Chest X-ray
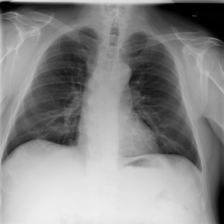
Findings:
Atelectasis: negative
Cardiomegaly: negative
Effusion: negative
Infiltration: positive
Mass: negative
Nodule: negative
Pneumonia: negative
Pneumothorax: negative
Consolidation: negative
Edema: negative
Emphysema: negative
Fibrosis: negative
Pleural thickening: negative
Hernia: negative